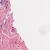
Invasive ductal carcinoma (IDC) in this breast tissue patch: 0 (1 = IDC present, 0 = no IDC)